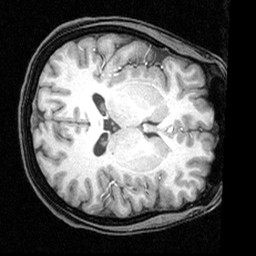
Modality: T1w
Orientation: axial
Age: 26
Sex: female